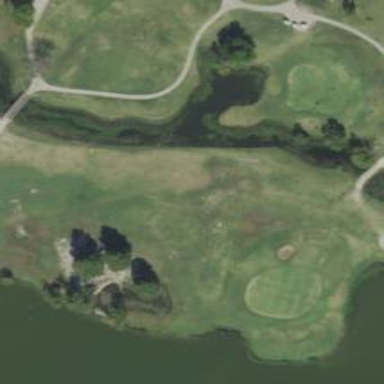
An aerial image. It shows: View of golf hole.